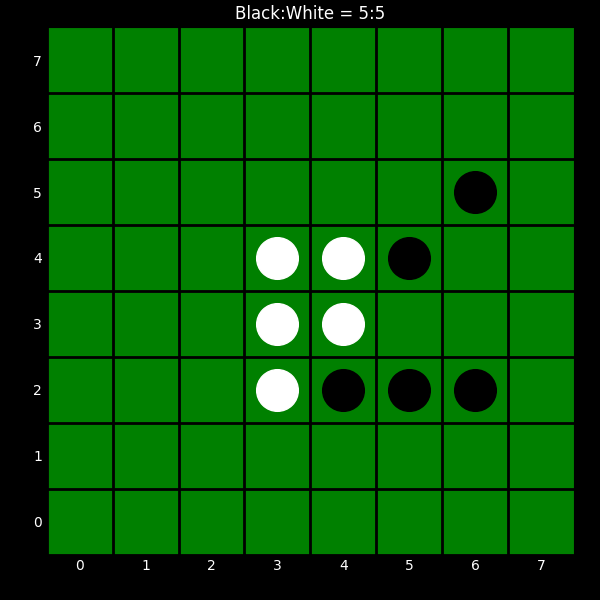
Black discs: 5
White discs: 5